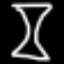
Label: hourglass